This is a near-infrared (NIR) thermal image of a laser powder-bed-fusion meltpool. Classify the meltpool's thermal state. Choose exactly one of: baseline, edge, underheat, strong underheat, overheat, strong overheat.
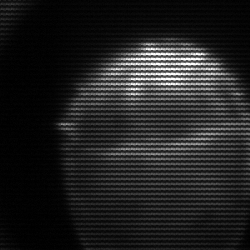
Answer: edge